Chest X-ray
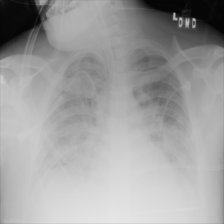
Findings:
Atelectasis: negative
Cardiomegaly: negative
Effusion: negative
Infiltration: positive
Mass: negative
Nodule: negative
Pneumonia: negative
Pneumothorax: negative
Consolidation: negative
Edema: negative
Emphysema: negative
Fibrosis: negative
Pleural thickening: negative
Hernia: negative